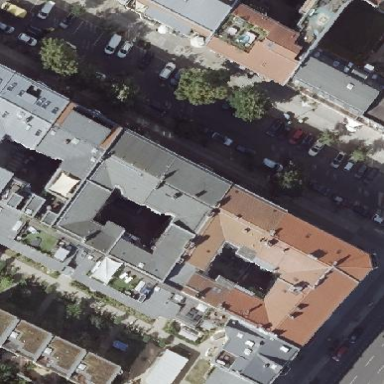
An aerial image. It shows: Residential building with gambrel roof made of red roof tiles. The building itself has grey color.